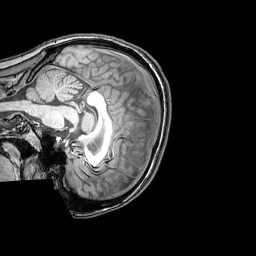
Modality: T1w
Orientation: sagittal
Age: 24
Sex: female
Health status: healthy
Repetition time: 0.081 s
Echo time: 0.037 s